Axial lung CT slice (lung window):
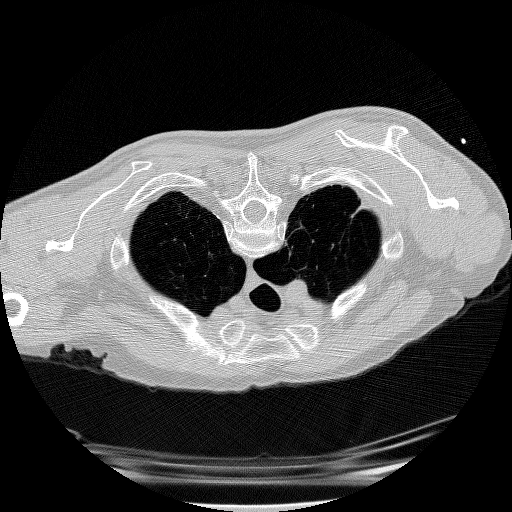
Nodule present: no